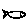
Label: fish